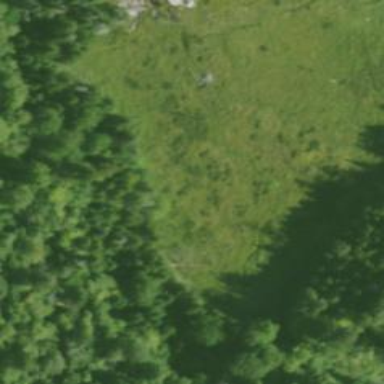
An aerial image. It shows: Beautiful meadow.